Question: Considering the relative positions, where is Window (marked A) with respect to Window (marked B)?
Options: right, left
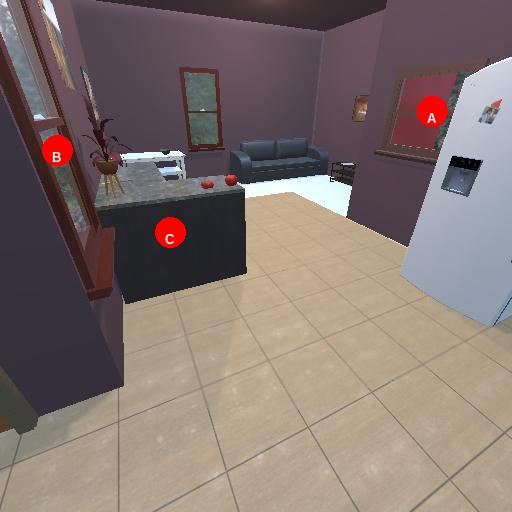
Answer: right